I will show an image sequence of human cooking. I have annotated the images with numbered circles. Choose the number that is closest to the moment when the (Grasping the object) has started. You are a five-time world champion in this game. Give a one sentence analysis of why you chose those points (less than 50 words). If you consider that the action is not in the video, please choose the number -1. Provide your answer at the end in a json file of this format: {"points": []}
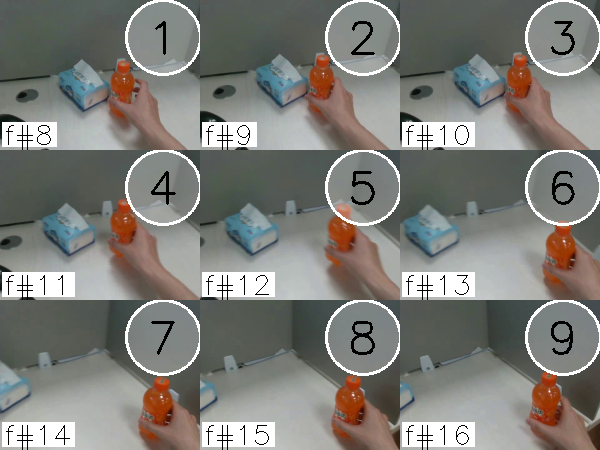
Frame 2 shows the clearest moment of hand-object contact.
{"points": [2]}